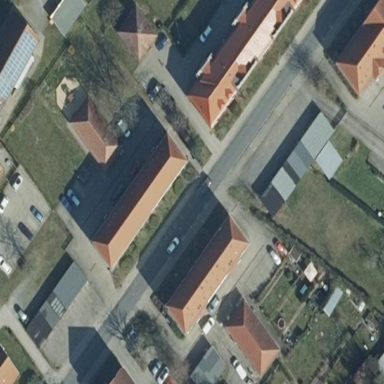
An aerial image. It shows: Residential area with roads.